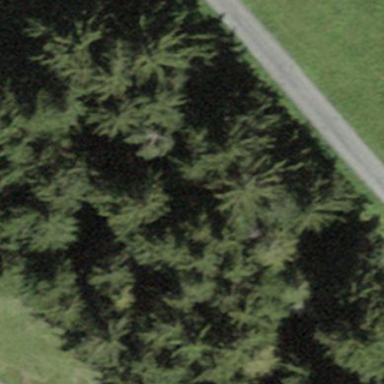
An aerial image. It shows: Forest area.